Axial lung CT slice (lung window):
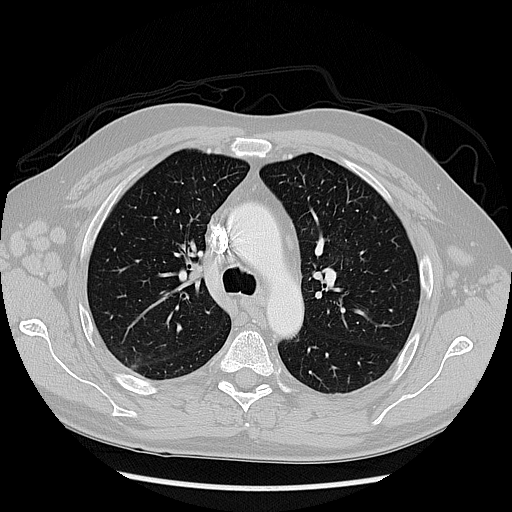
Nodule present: no